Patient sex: F
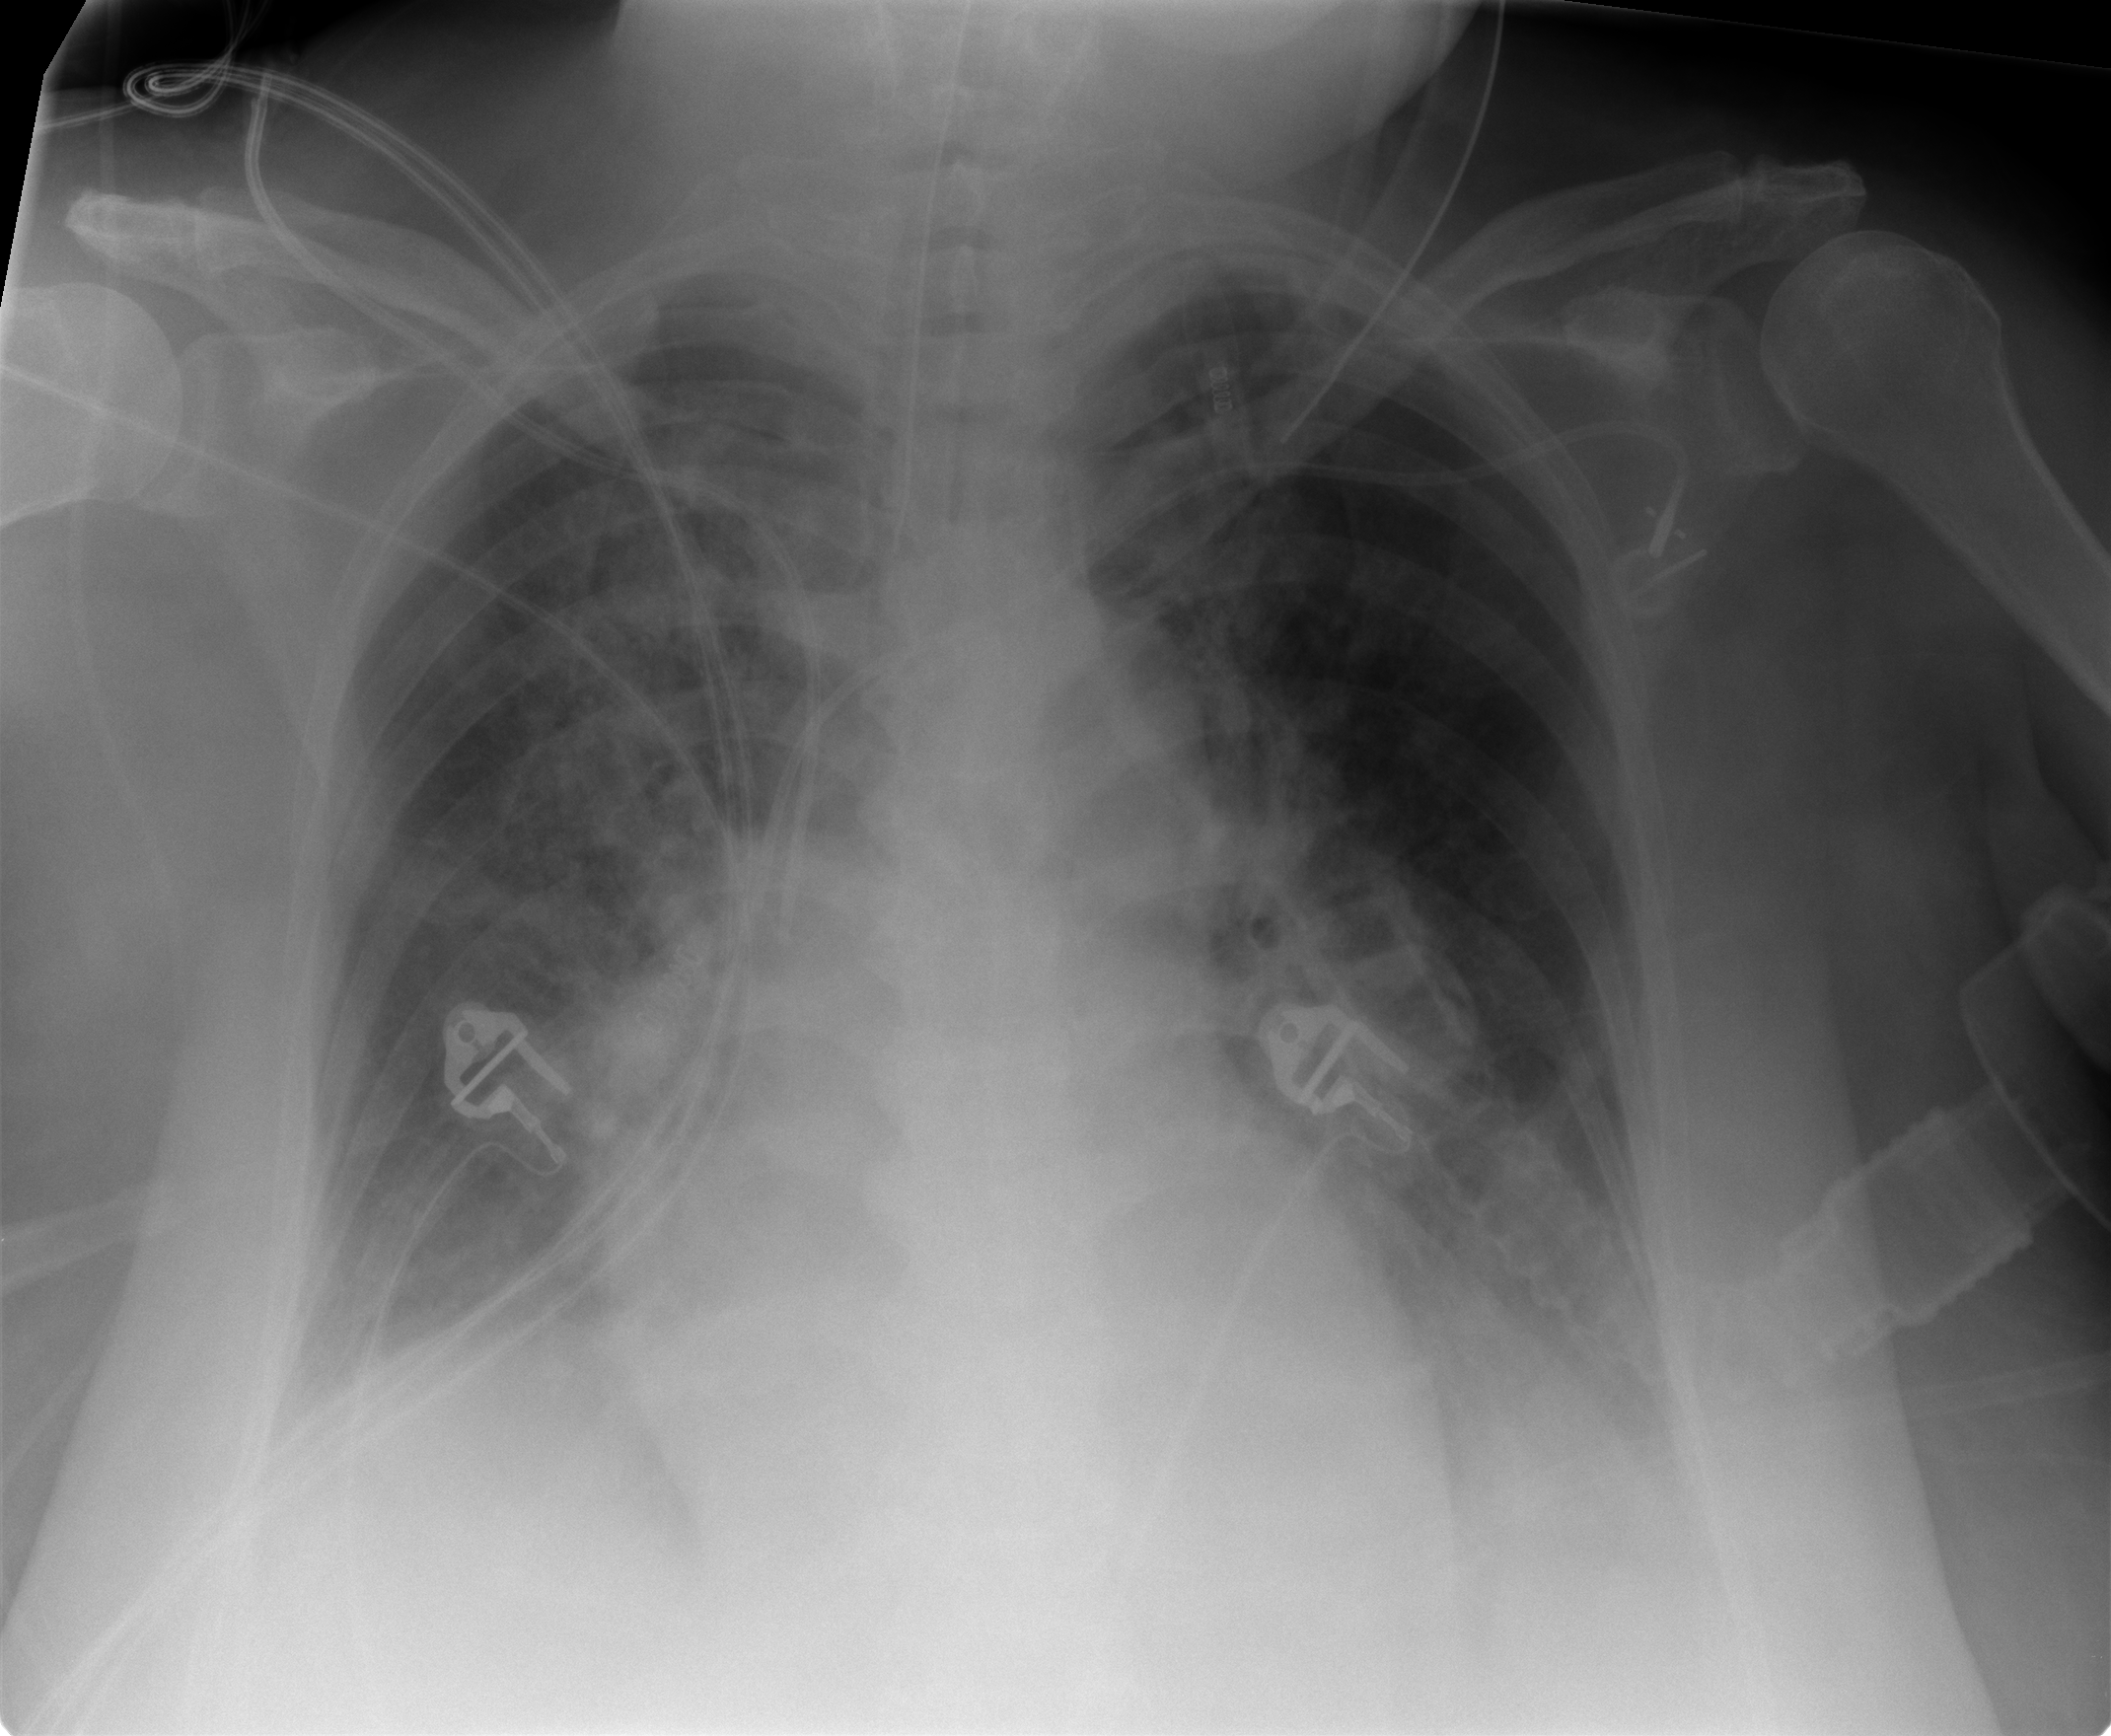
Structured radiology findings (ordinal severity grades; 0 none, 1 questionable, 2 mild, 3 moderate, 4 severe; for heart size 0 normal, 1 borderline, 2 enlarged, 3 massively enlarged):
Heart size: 0
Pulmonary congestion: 2
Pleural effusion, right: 2
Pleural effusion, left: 2
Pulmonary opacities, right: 3
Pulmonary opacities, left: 3
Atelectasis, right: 3
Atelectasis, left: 1